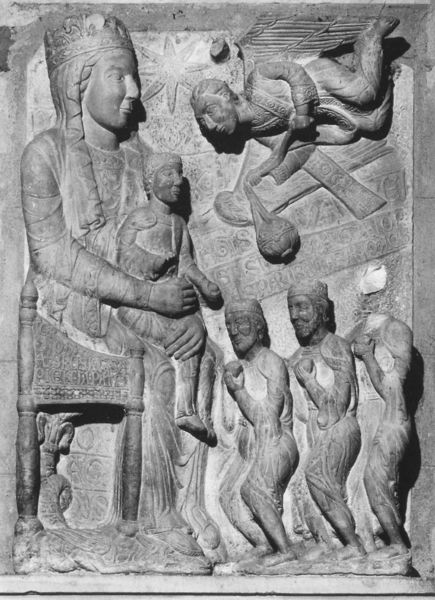
Titel: Reliefs im Innenraum
Standort: Arezzo, Pieve di S. Maria Assunta e S. Donato (EU - I - Toskana)
Schlagwörter: flügel, menschen, frau, männer, nase, profil, stuhl, stein, kirche, drei, kind, mutter, krone, engel, skulptur, relief, schrift, thron, stern, text, sandstein, jesus, mittelalter, könige, maria, madonna, anbetung, mutter gottes, kronen, hochrelief, jesuskind, geschenke, frühchristlich, heilige drei könige